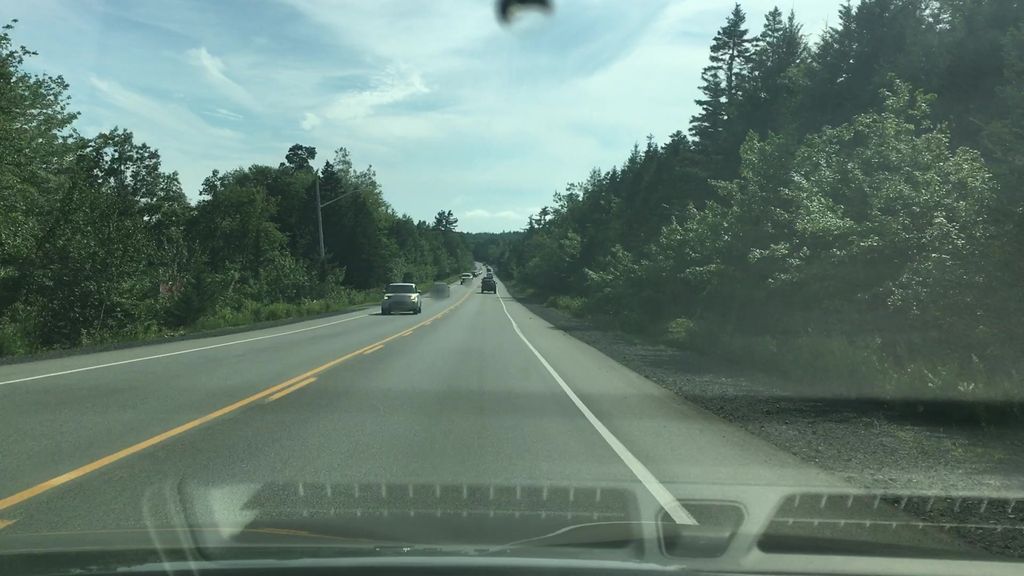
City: halifax